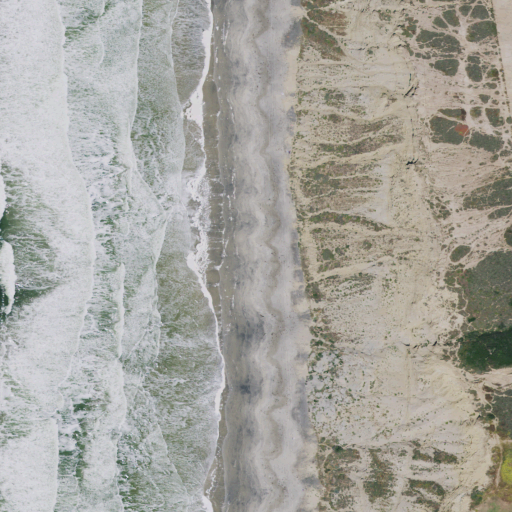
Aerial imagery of beach in California named Blacks Beach containing open water, shrub, woody wetlands, grassland, barren land, and open development